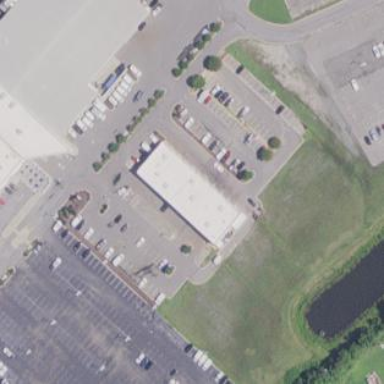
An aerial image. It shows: Building.